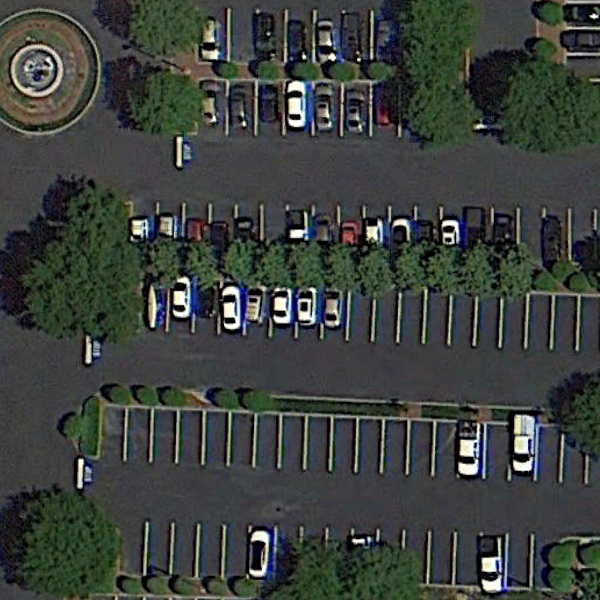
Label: Parking